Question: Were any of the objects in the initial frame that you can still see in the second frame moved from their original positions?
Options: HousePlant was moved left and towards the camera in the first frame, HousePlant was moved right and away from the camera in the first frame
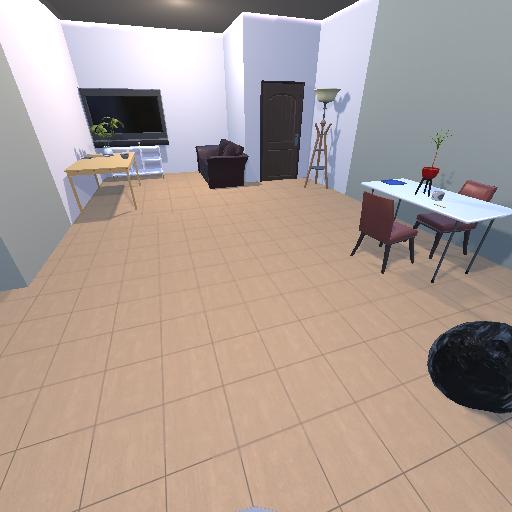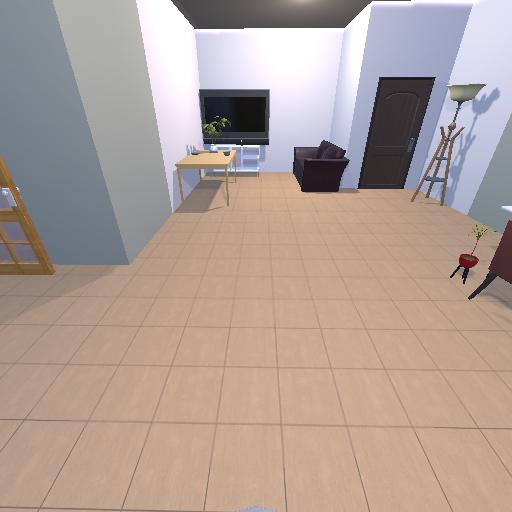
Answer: HousePlant was moved left and towards the camera in the first frame